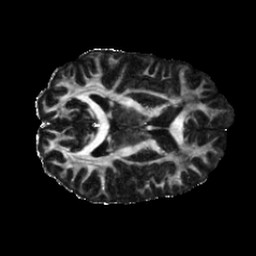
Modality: FA
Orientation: axial
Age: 25
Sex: female
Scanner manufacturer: siemens
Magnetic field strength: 6.98 T
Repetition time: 7.776 s
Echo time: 0.076 s